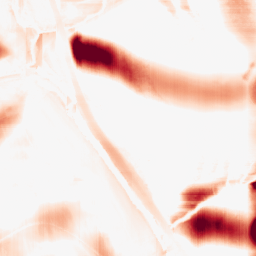
Category: morphological
Decomposition family: rolling_ball
Decomposition parameters: radius: 25
Upsampling method: sinc_hamming
Upsampling parameters: scale: 2
kernel_size: 16
Upsampling scale: 2